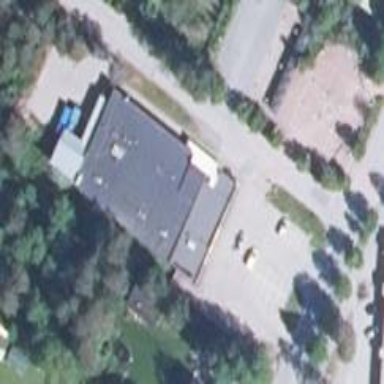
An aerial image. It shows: Convenience shop.